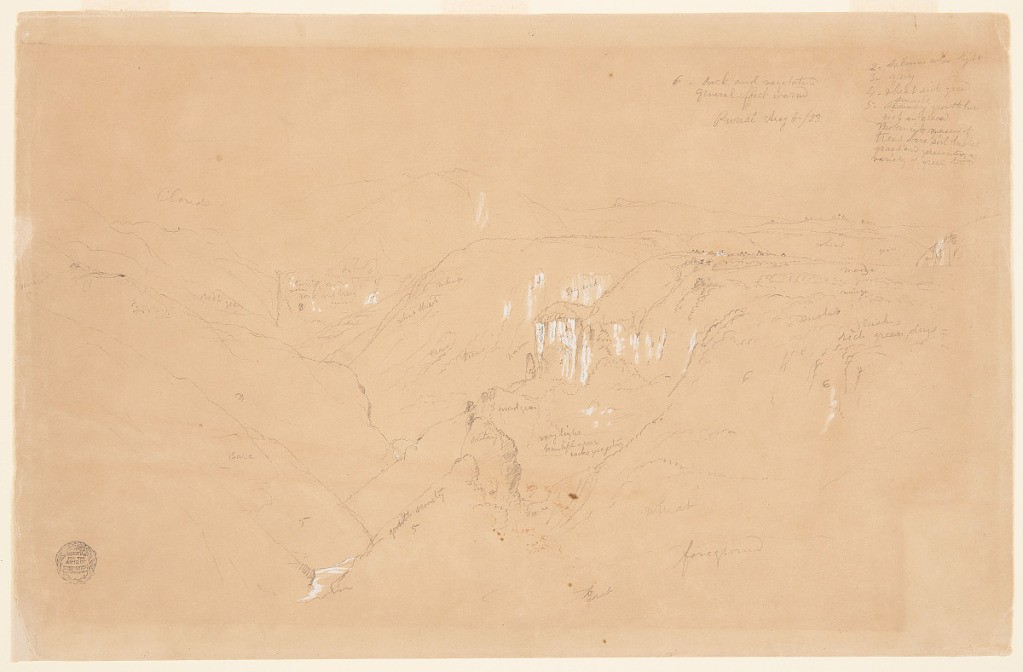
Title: Puracé, Colombia
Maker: Frederic Edwin Church, American, 1826–1900
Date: August 6, 1853
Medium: Graphite and white gouache on tan wove paper
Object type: Drawing
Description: Landscape sketch showing a view of the town in Colombia known as Puracé, and the deeply cut valley atop which it is situated. In the foreground at lower center, a rocky pinnacle is shown covered in vegetation. It rises from near the valley floor, where a river visibly winds through the rugged terrain. The valley walls at left and right are extremely steep and create several "V" formations in the middle distance at left. At center, an area with lots of exposed rock is highlighted in white gouache. Beside this area right, several buildings in the town of Puracé are visible on flat terrain atop the valley rim, which extends to the right. In the background at center left, a large, bulging mountain with two sharp summits is visible (this is not the volcano Puracé, which is out of view at right). Other rolling, mountainous terrain is shown in the background at right.